Breast ultrasound image
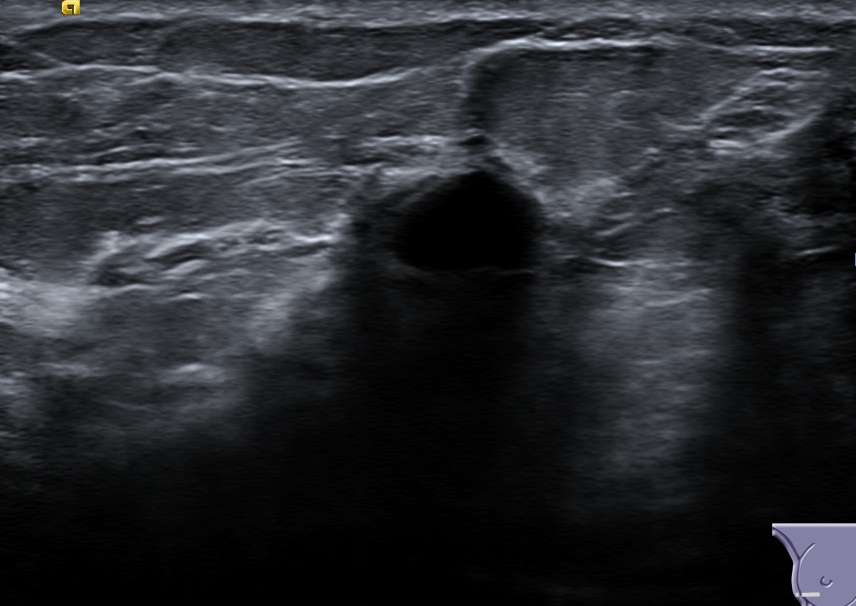
Diagnosis: benign